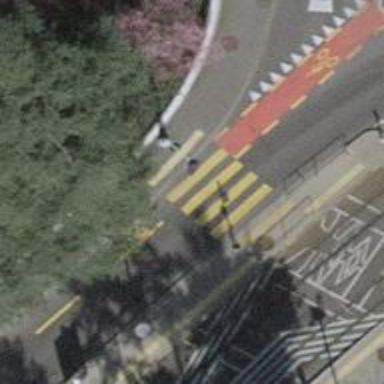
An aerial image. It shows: Road crossing with traffic signals.